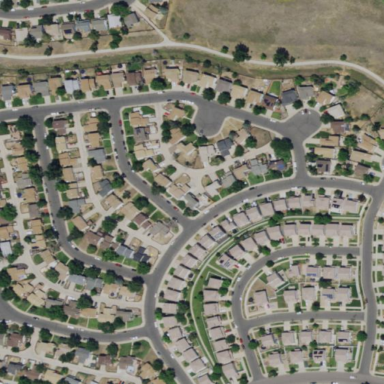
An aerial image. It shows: This residential area consists of single-family homes.